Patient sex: M
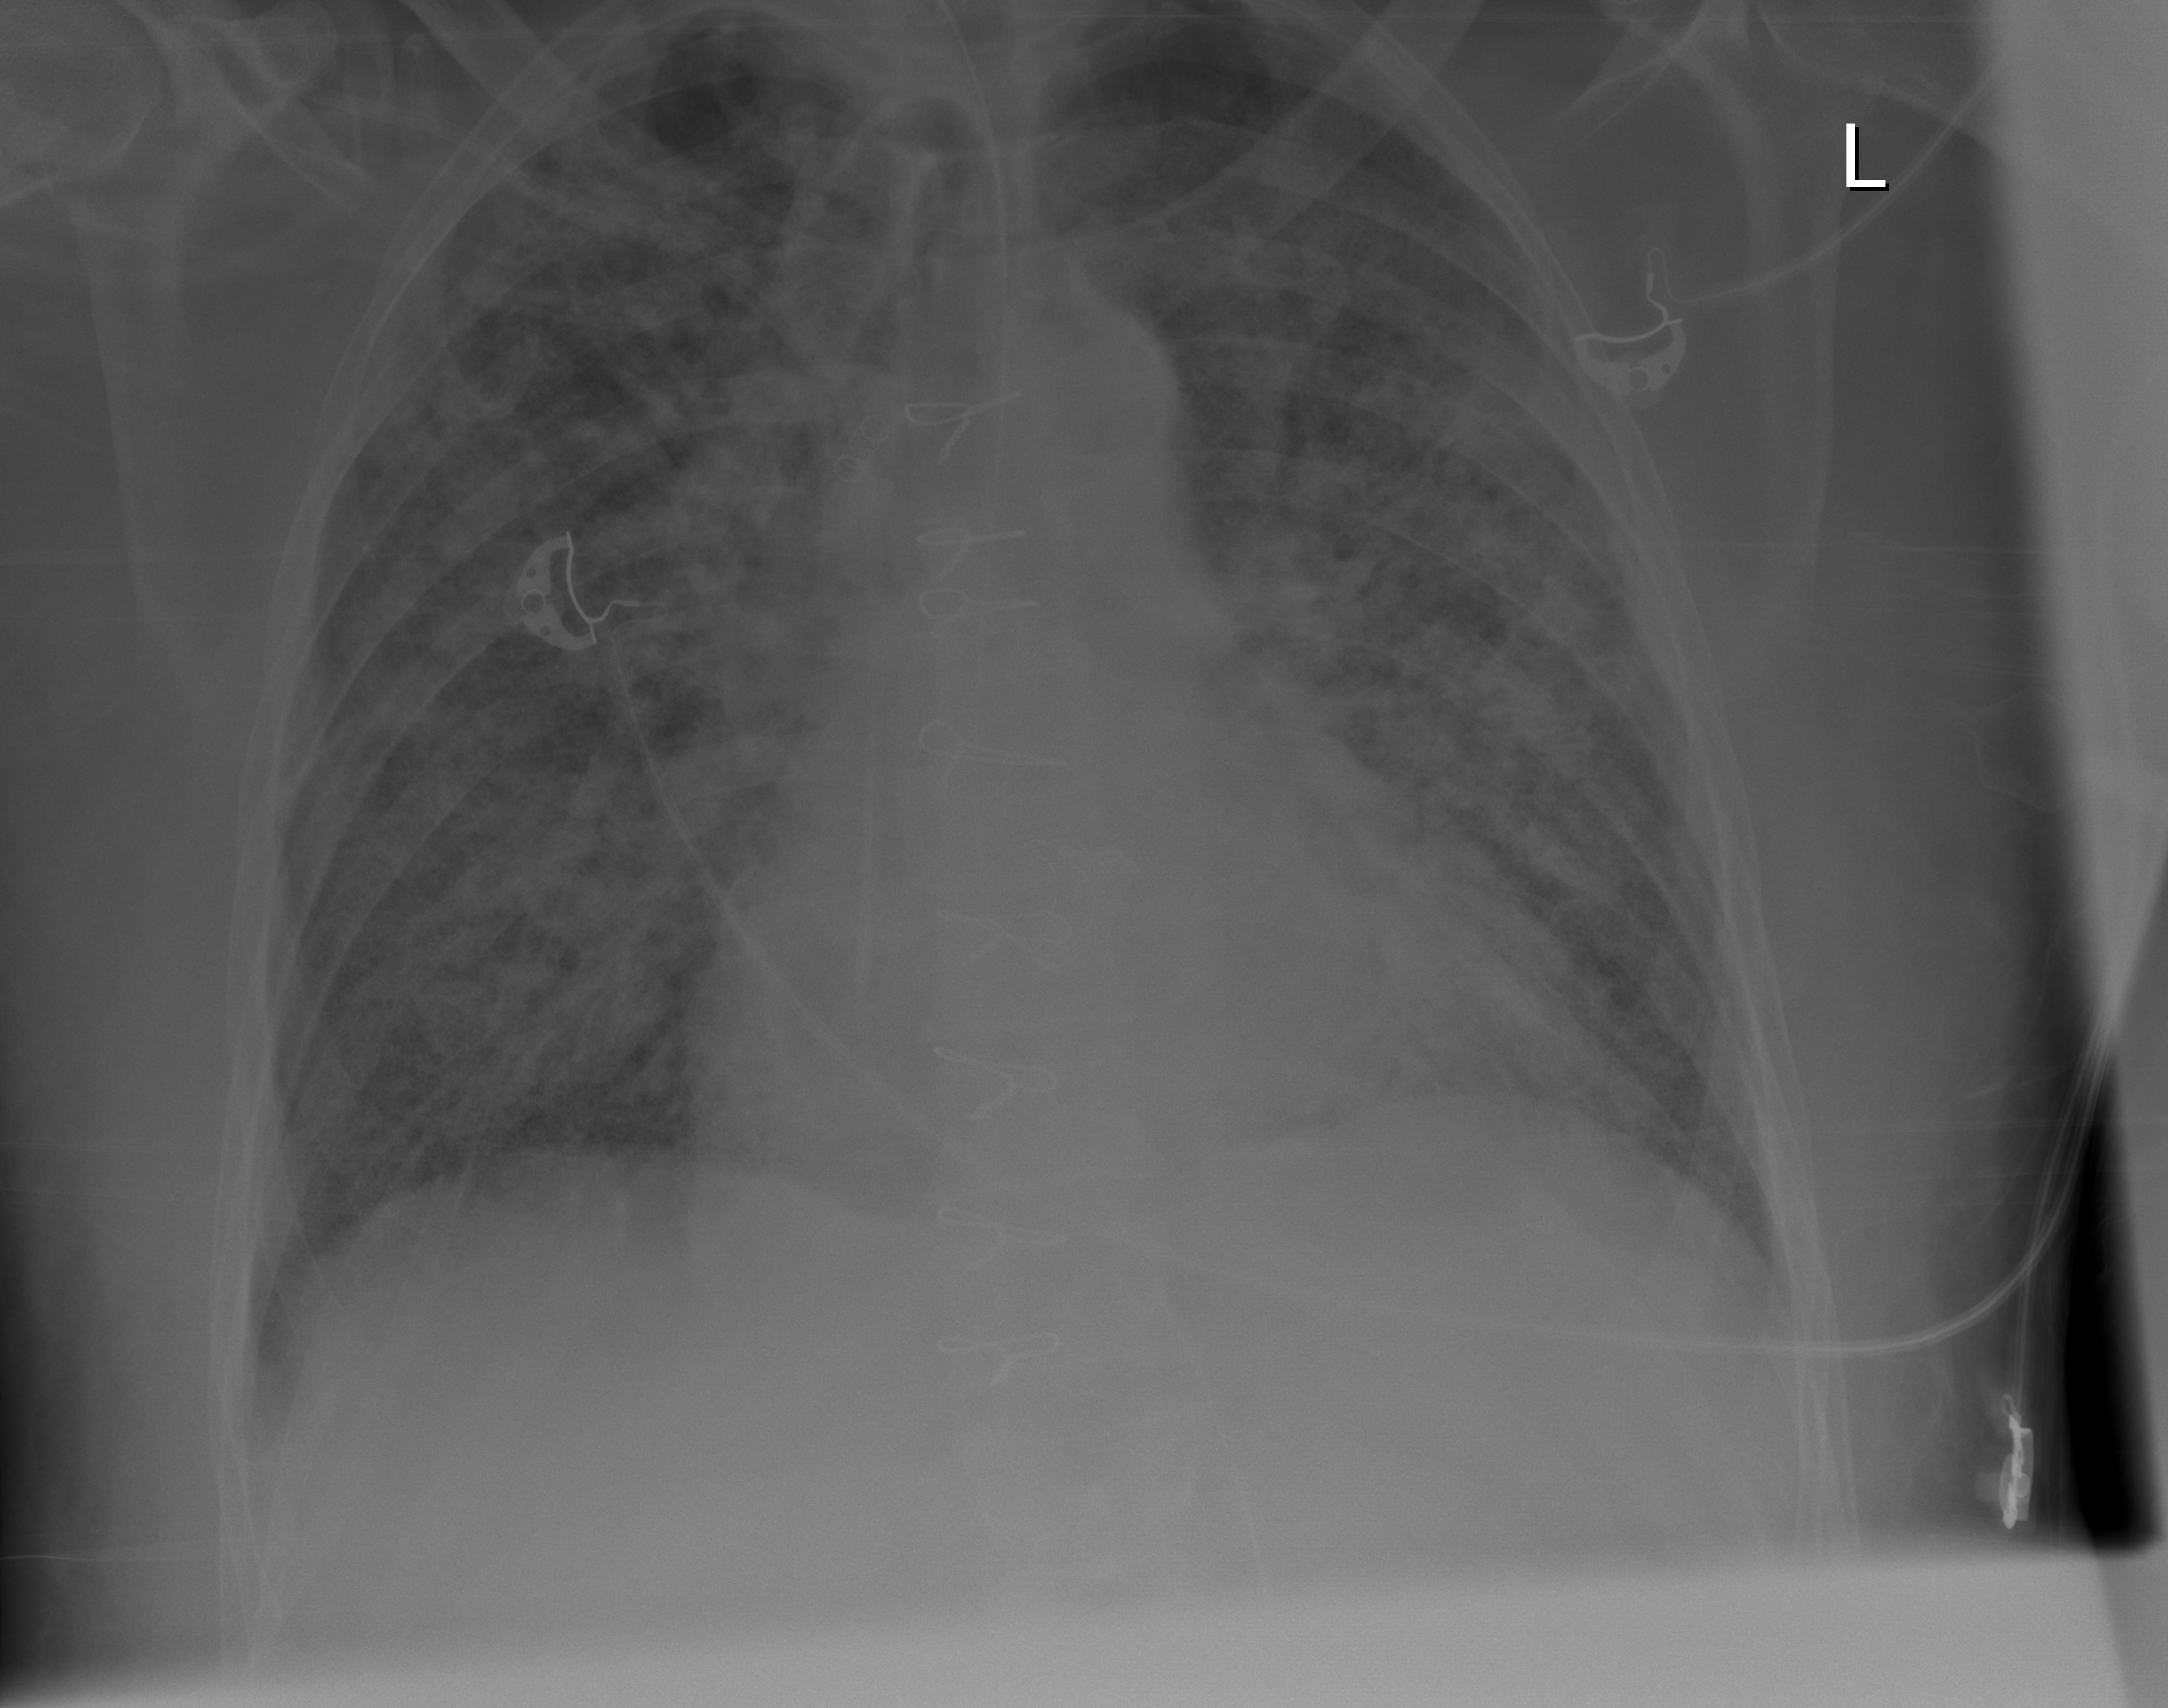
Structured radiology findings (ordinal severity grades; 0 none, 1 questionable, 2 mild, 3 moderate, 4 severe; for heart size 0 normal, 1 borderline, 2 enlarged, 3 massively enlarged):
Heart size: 2
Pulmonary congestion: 2
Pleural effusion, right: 0
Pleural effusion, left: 2
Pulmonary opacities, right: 3
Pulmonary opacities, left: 3
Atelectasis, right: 2
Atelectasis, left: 2